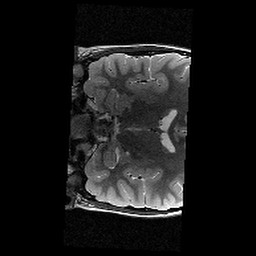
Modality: T2w
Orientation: coronal
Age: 10
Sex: female
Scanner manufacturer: siemens
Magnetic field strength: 3 T
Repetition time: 9.23 s
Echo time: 0.067 s